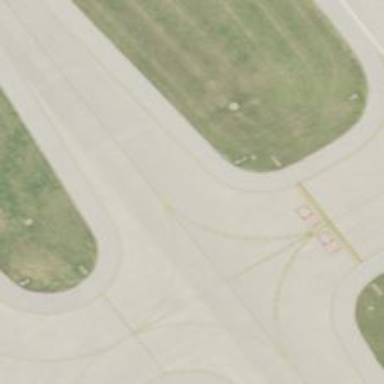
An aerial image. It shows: View of taxiway at the airport.